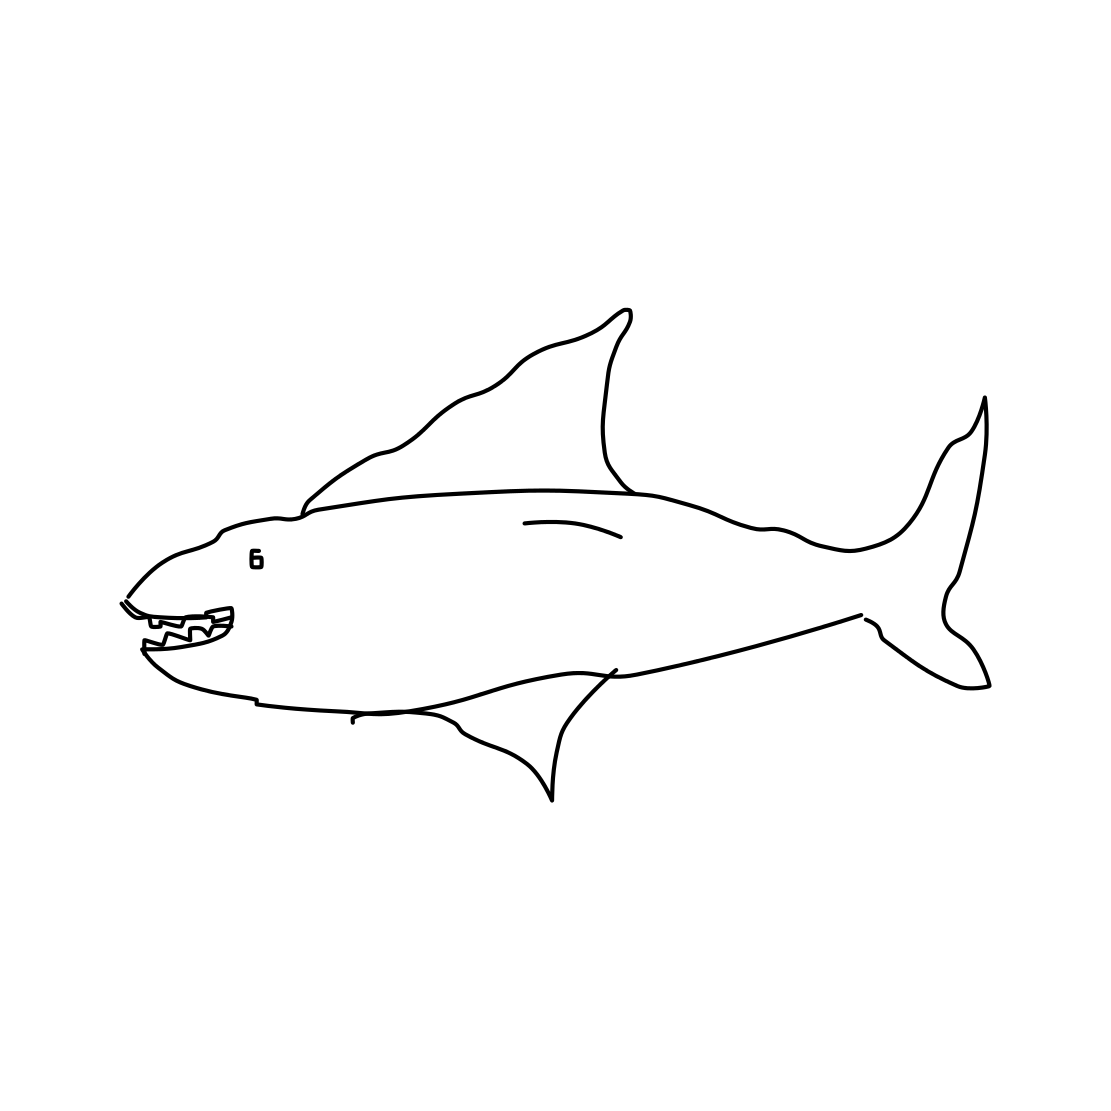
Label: shark